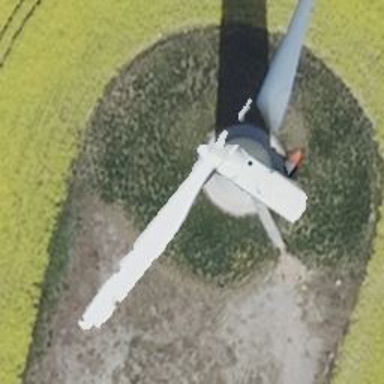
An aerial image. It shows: Wind generator using wind turbines of horizontal axis.